Brain MRI, t1w sequence, axial 2D slice.
Patient: age 42, sex F, weight 78 kg, height 1.78 m
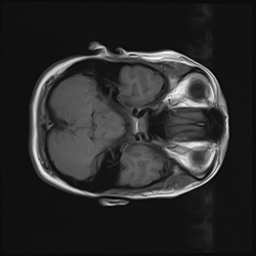